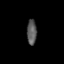
Tissue: lung
Cell type: T cells
Senescence score: 0.2171
Nuclear area (px): 239
Mean DAPI intensity: 87.812